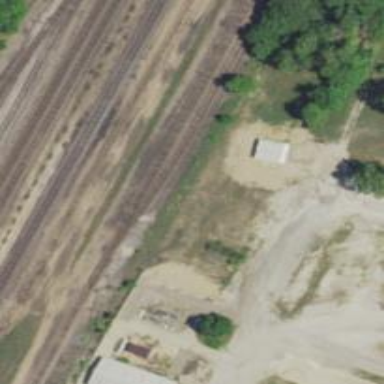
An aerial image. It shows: Railway siding for service.